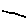
Label: line